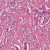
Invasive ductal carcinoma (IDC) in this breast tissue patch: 1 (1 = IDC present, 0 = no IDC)